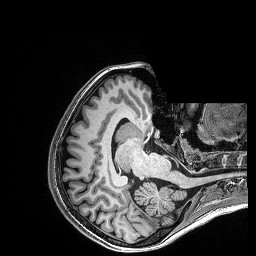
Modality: T1w
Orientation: axial